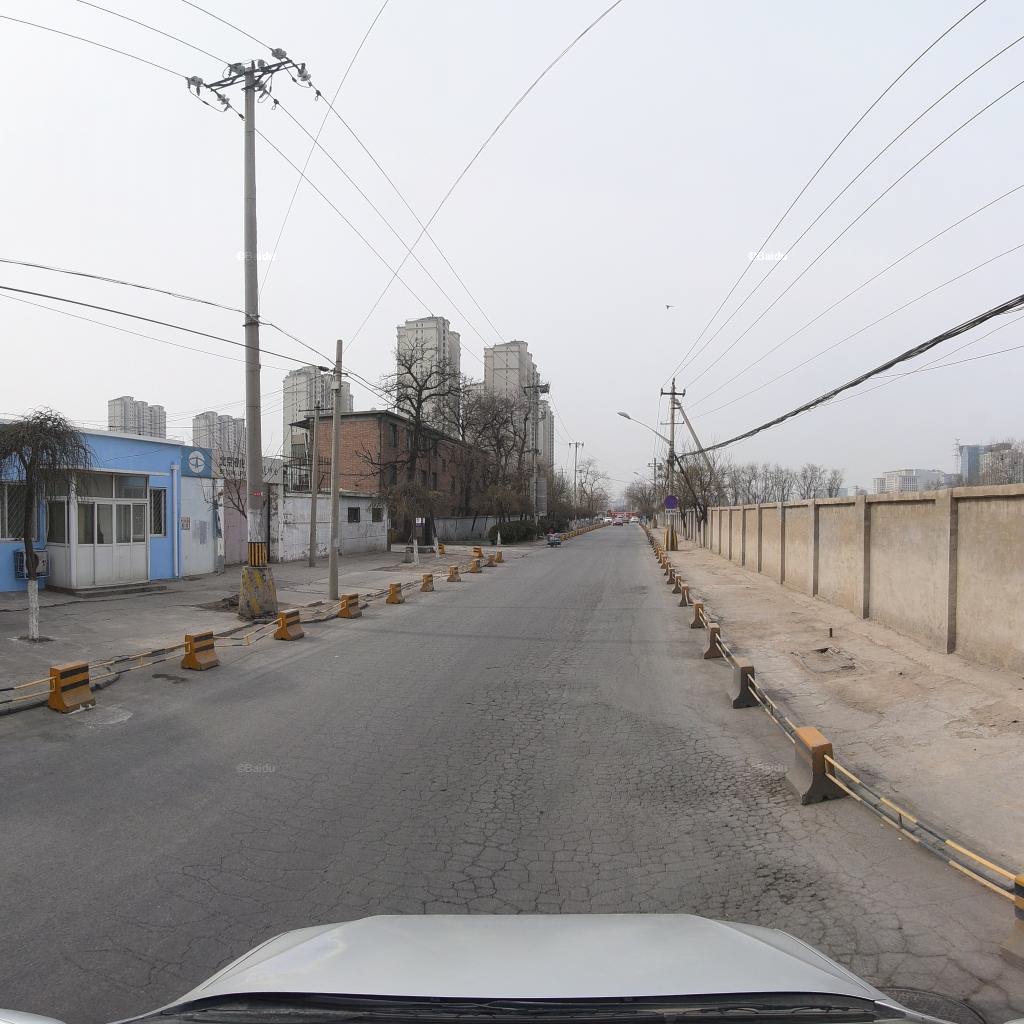
Region: Fengtai
Road damage annotations: alligator crack, pothole